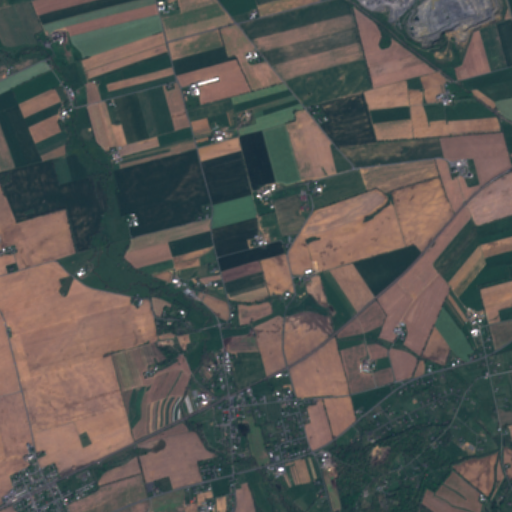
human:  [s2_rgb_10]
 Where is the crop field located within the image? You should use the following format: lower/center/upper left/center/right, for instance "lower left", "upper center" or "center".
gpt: The crop field is located in the upper left of the image.
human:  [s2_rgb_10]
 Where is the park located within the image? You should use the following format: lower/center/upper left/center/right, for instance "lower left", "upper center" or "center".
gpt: The park is located in the lower center of the image.
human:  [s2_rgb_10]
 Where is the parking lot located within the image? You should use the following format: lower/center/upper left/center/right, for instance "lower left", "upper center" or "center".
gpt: The parking lot is located in the upper right of the image.
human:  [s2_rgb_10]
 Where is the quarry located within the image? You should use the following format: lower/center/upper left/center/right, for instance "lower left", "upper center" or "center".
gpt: The quarry is located in the upper right of the image.
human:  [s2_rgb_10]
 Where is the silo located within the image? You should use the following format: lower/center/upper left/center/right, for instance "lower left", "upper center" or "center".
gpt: The silo is located in the upper right of the image.
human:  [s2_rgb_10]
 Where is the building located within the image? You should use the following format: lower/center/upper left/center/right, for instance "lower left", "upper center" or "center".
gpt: There is no building in the image.